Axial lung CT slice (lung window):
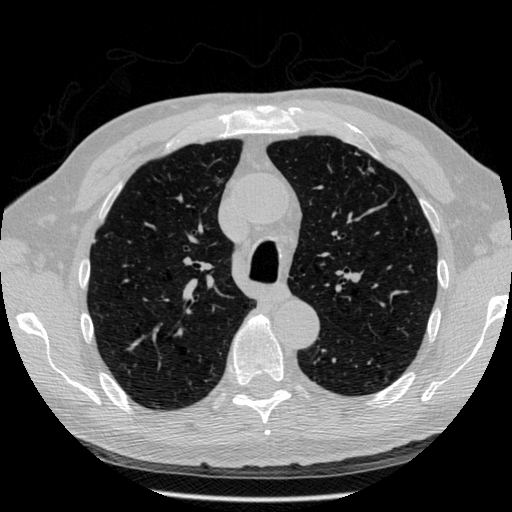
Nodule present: yes
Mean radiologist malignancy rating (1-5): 3